Question: Using the Microsoft Fakes Framework, I am trying to run my Unit Tests on our TFS build server. Local it works fine, but it doesn't work on the build server:

It seems that not the correct files have been copied to the output directory. What files should I copy (besides the unit tests and the tested project classes)? Should I copy the Fakes dll's for example?
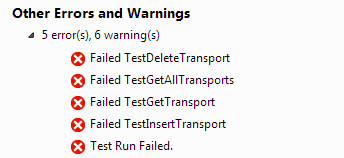
Answer: You need to have Visual Studio Premium / Ultimate installed on the build server.
Once you have it installed you should be able to execute the builds. I am fairly sure that it will copy the correct files during the build just like it does locally.